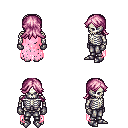
a pixel art fantasy rpg character, male body template, skeleton, pink tattered cape, metal pants, pink loose hair, metal gloves, metal boots, four views (front, back, left, right), 2x2 character sprite sheet, small pixel art, hard edges, no anti-aliasing